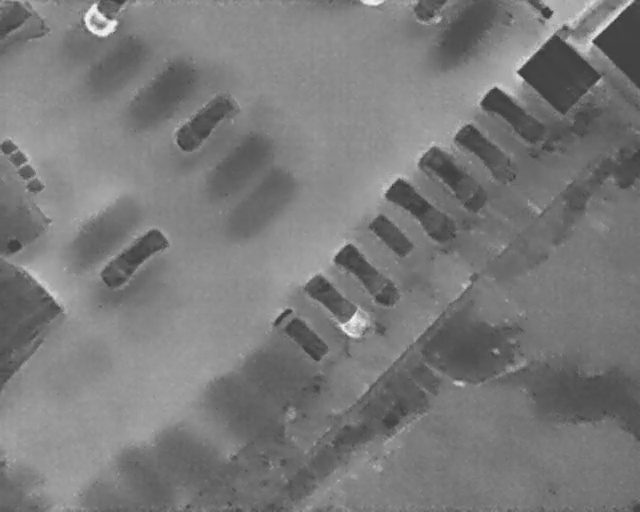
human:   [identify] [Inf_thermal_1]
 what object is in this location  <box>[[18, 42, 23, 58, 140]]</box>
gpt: <ref>1 medium car at the left</ref>

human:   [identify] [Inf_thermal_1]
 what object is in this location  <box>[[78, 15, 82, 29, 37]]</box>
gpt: <ref>1 medium car at the top right</ref>